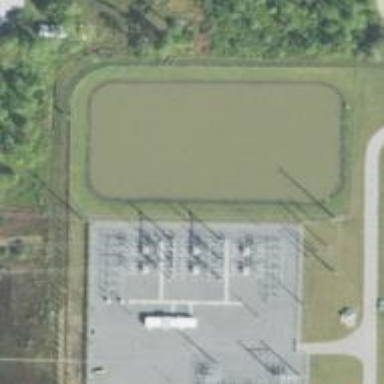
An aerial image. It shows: Switch used for power control.